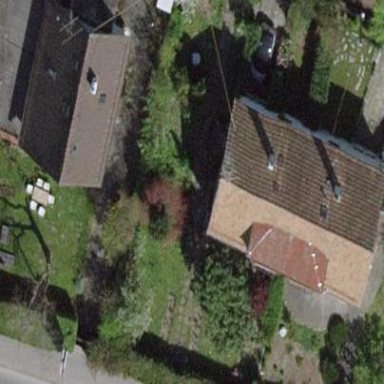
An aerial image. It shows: Garden enclosed by fence.